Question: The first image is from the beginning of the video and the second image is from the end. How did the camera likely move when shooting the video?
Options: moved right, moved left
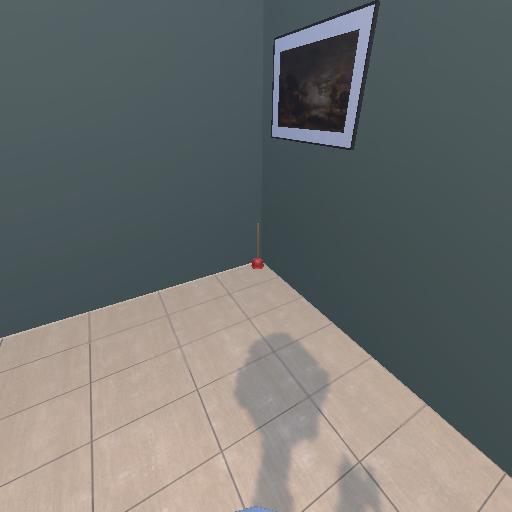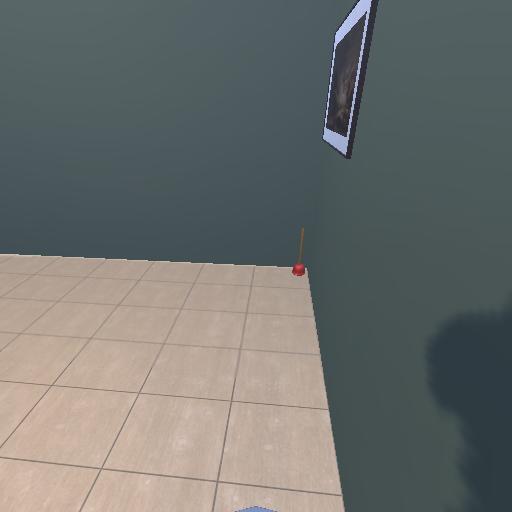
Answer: moved right